Field crop: tomato
Growth stage: 2
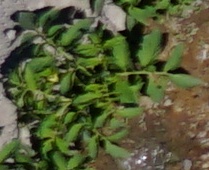
Species: tomato